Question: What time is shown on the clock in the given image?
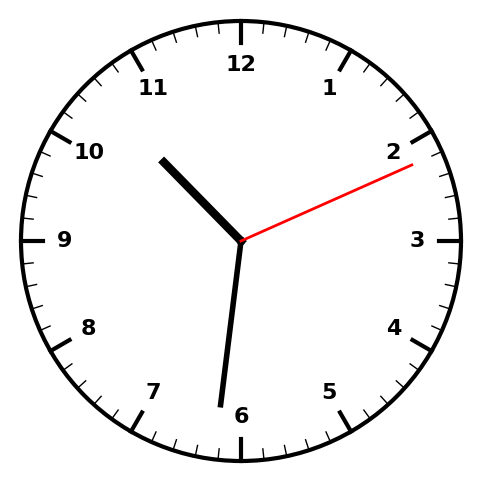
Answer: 10:31:11